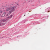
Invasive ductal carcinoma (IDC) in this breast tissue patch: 0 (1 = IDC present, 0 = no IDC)